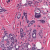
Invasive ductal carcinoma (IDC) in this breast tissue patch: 1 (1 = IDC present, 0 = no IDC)